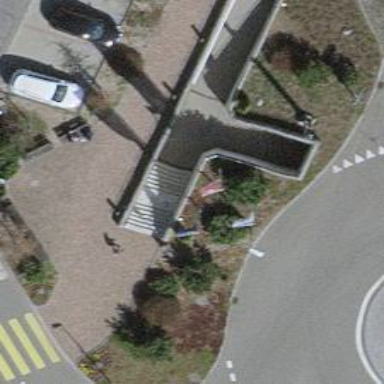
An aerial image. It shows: Set of steps on the road.